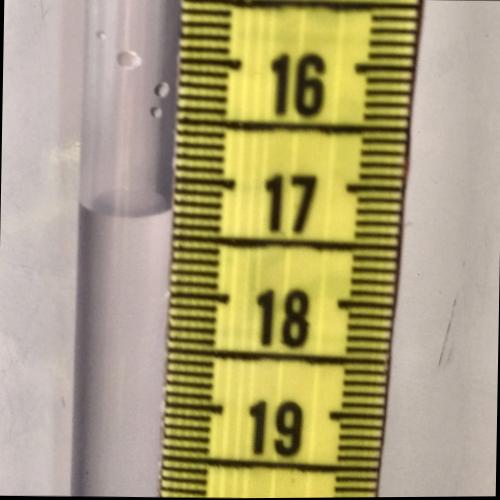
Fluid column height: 17.3 cm